This grayscale texture is a bearing vibration snapshot reshaped row-by-row into a square image. Based on the visible evidence, which condition applies: normal, inner_race, outer_race, ball?
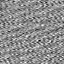
Answer: outer_race